Interaction volume radius: 10 \u00c5
Interaction volume height: 10 \u00c5
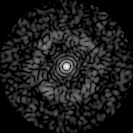
Disorder parameter: 0.8034